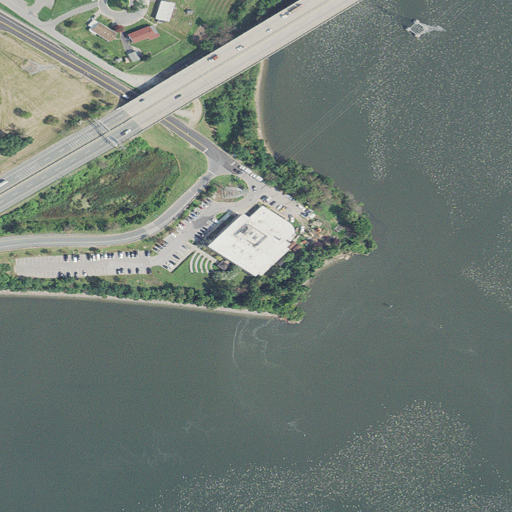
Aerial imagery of cape in Maryland named Coffin Point containing open water, medium intensity development, low intensity development, high intensity development, open development, and barren land